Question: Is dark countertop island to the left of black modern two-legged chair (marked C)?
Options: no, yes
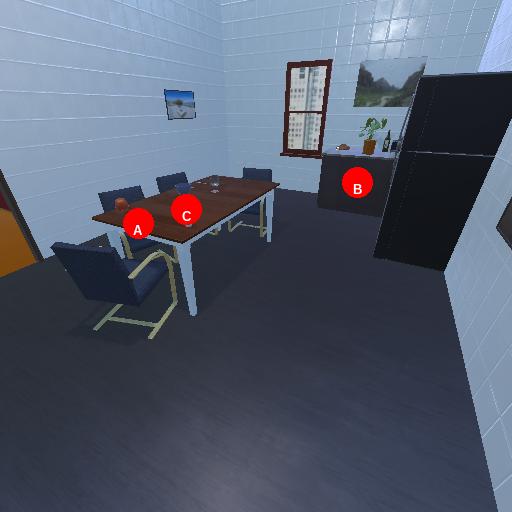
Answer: no